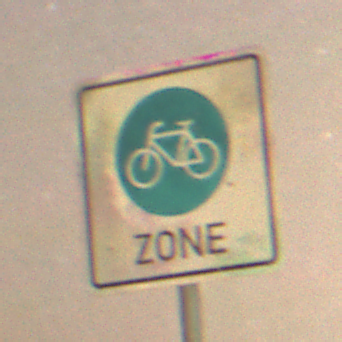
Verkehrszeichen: BeginnFahrradzone
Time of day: Night
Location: Outdoor (Suburban)
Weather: Clear
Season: NotSpecified
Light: Artificial